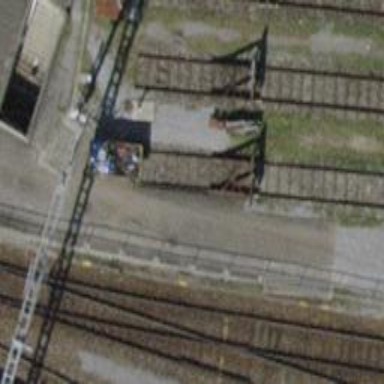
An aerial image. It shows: Railway buffer stop.